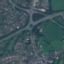
Label: Highway